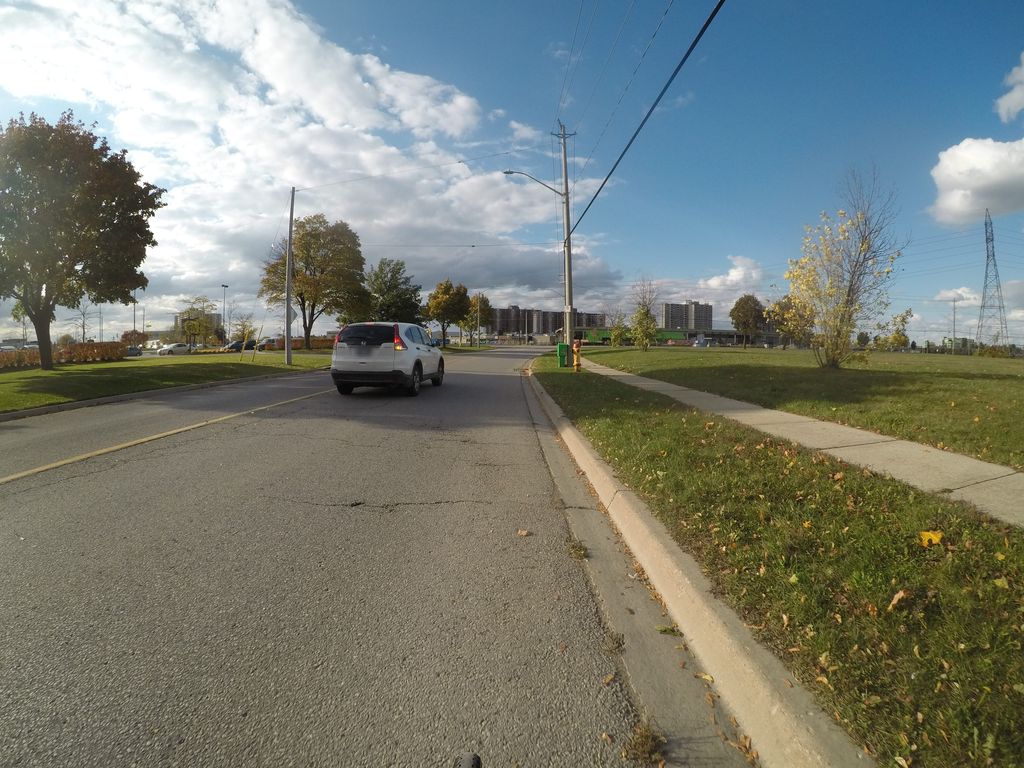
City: kitchener-waterloo